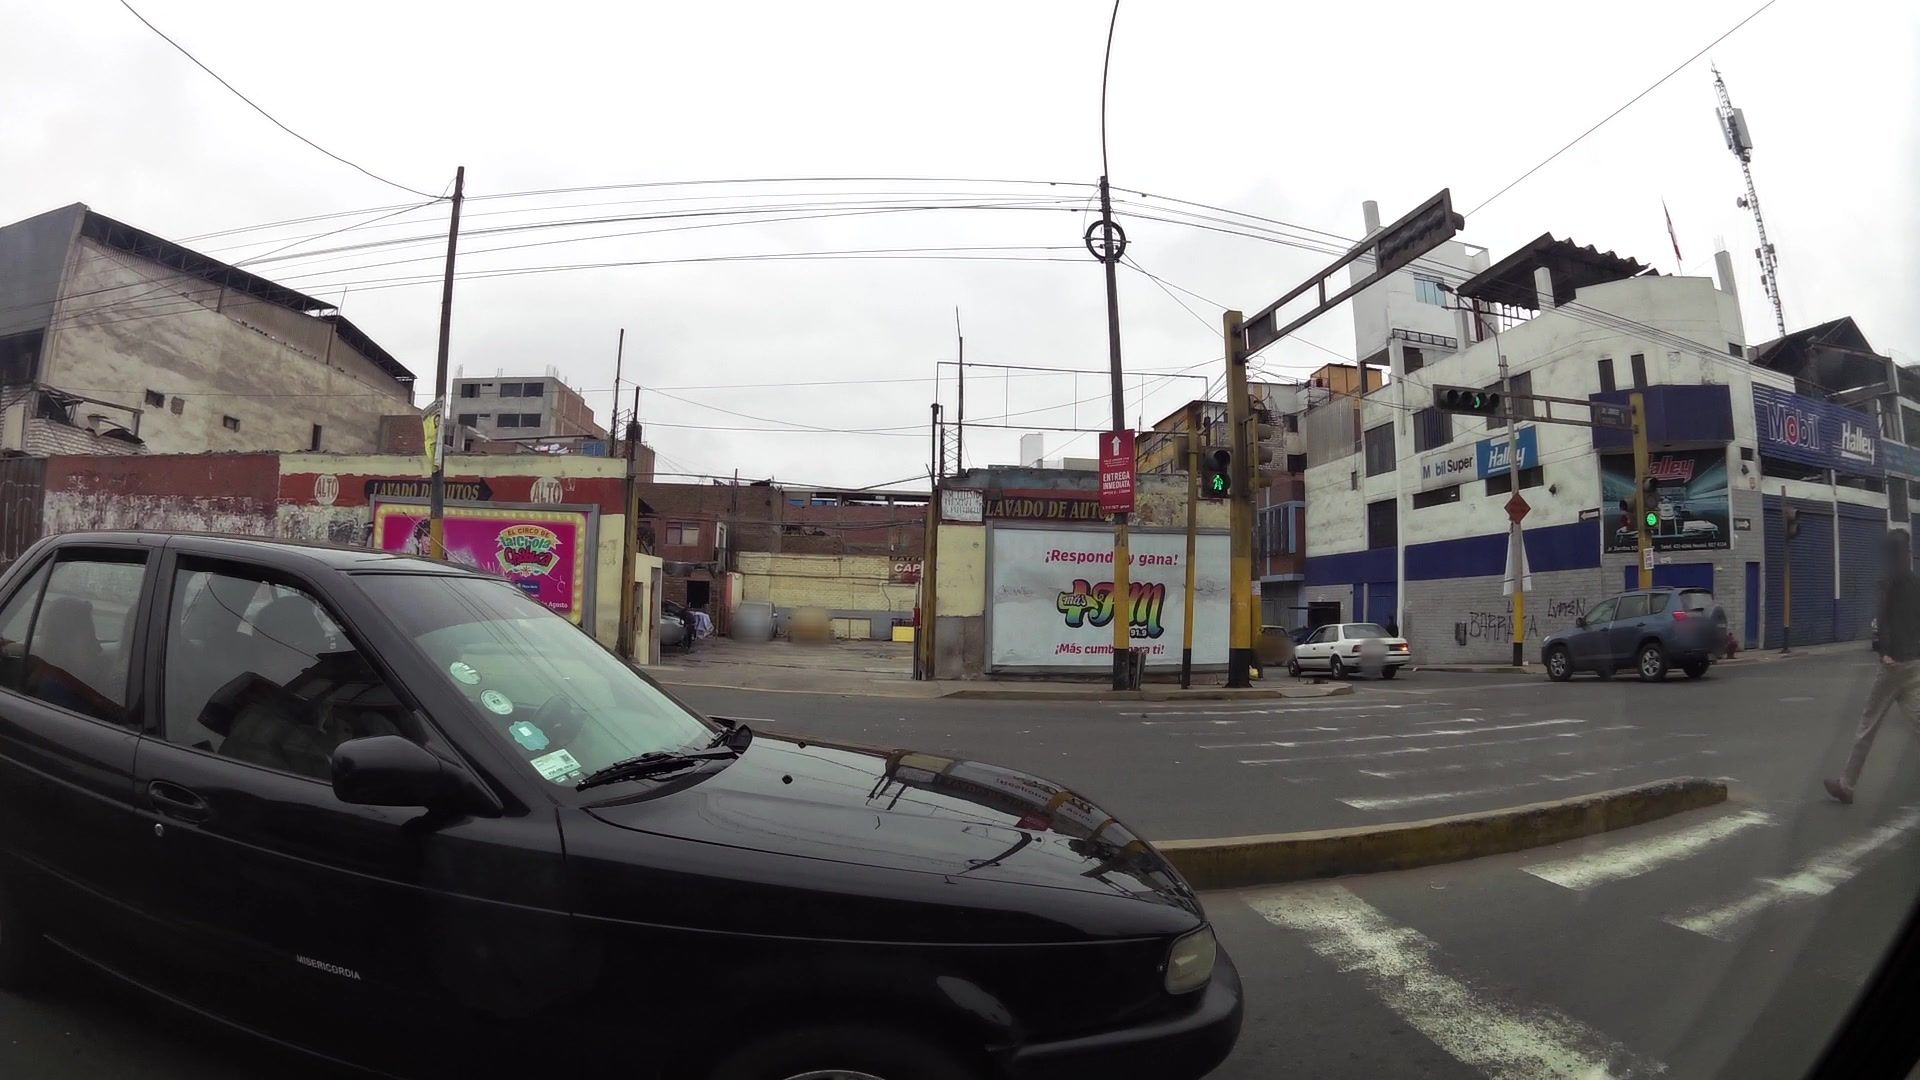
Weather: snowy
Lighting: day
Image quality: good
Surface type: driving surface
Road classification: secondary
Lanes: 3.0
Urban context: urban centre
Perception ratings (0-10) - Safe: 2.2, Lively: 7.66, Beautiful: 1.2, Boring: 5.34, Depressing: 5.34, Wealthy: 3.21